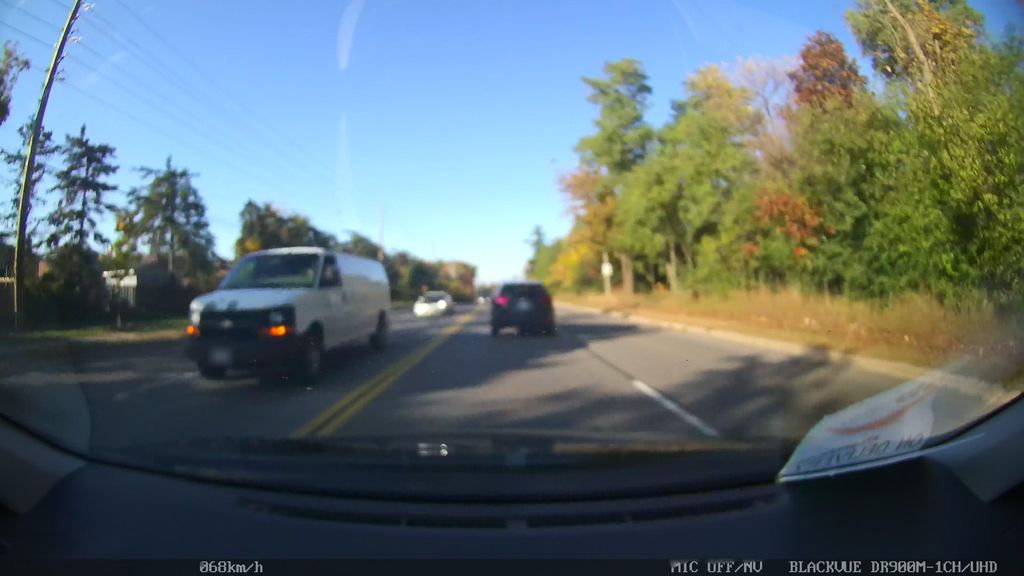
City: toronto